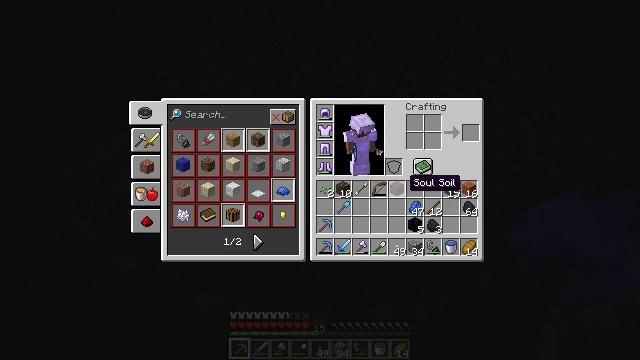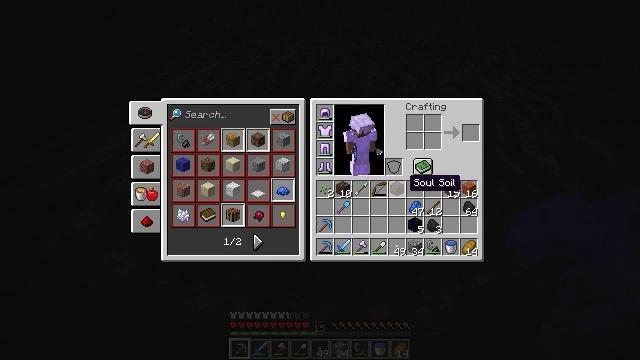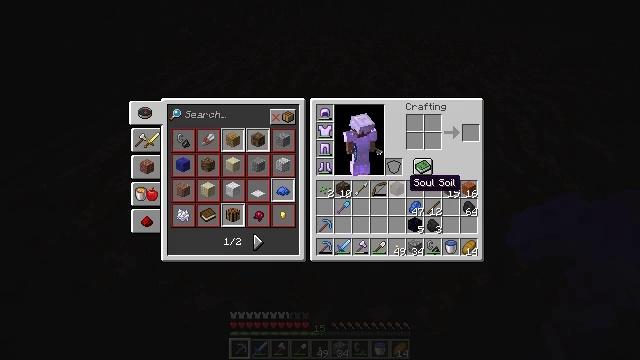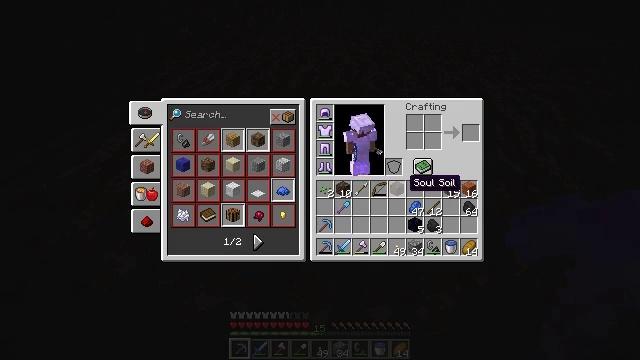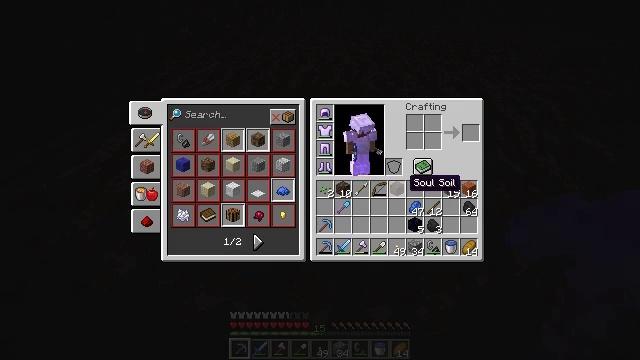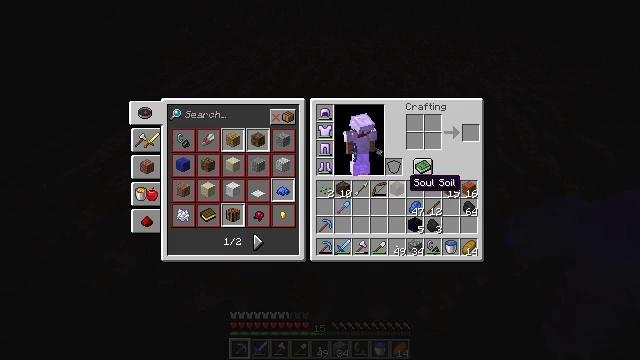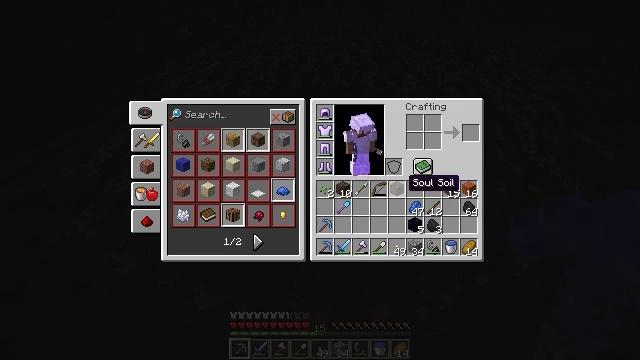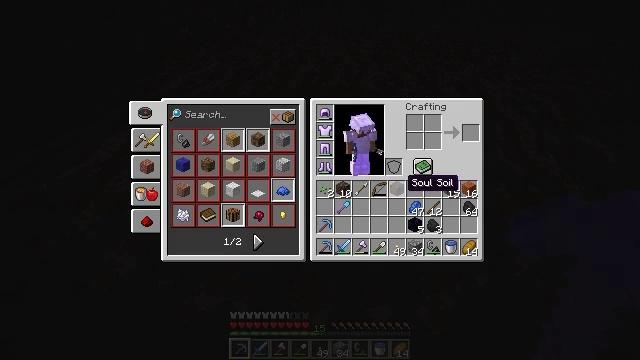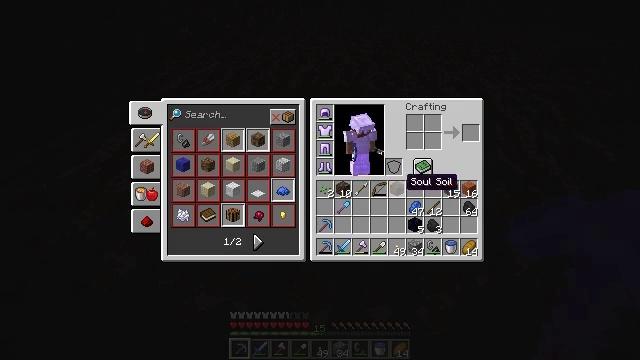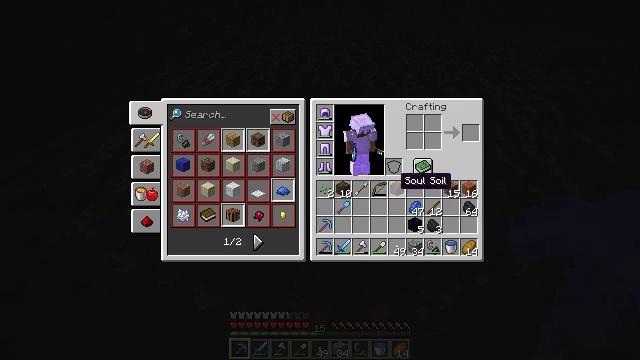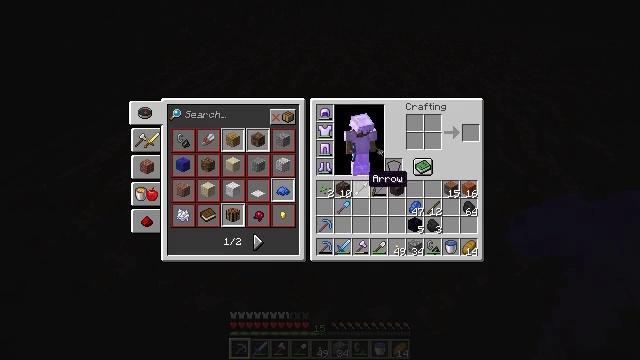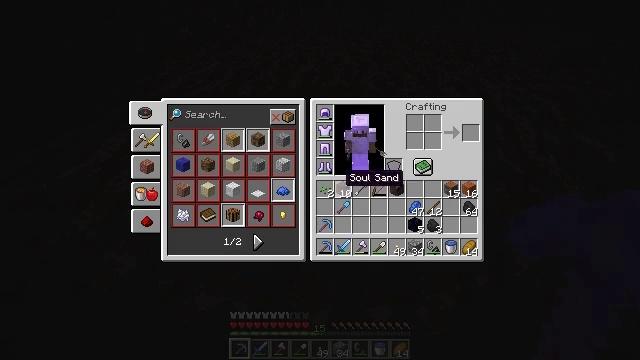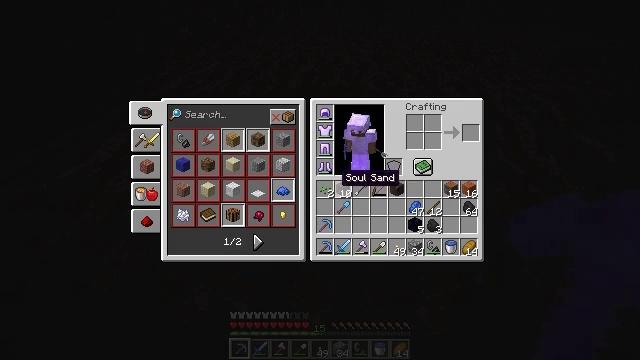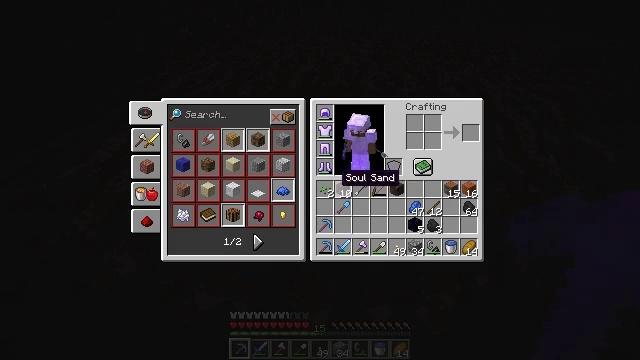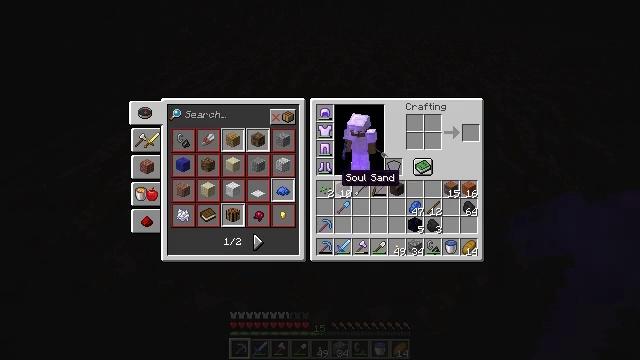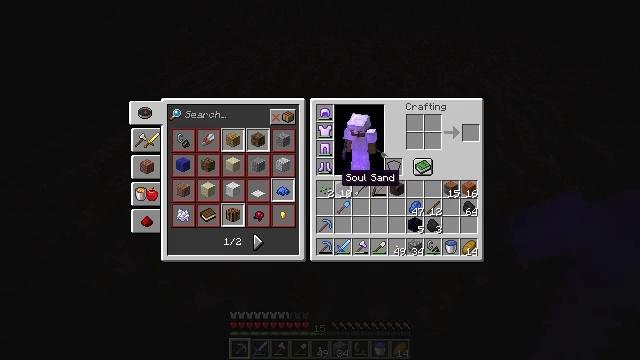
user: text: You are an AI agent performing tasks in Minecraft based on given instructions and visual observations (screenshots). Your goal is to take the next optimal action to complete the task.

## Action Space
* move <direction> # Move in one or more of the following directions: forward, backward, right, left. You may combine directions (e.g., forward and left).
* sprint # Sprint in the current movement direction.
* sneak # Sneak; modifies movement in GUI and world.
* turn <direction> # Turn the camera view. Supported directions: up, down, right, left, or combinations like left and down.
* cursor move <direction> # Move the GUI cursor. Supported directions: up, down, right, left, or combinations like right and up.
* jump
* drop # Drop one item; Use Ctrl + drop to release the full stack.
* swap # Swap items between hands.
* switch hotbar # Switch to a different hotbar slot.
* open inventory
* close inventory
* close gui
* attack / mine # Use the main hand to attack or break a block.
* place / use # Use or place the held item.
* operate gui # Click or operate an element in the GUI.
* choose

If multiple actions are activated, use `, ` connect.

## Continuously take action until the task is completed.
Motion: motion action
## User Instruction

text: Collect soul soil from the ground.
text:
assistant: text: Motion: no_op
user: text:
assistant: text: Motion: no_op
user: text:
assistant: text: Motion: no_op
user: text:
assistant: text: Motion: no_op
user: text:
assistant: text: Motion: no_op
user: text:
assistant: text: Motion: no_op
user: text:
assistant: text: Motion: no_op
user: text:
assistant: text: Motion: no_op
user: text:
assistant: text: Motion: no_op
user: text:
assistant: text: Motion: cursor move left
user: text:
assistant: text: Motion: cursor move left
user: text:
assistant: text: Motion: no_op
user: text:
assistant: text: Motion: no_op
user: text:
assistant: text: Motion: no_op
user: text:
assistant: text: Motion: no_op
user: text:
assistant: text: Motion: no_op
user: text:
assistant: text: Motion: no_op
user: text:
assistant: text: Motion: no_op
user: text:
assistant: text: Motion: no_op
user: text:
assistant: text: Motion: no_op
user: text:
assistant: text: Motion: no_op
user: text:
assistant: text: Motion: no_op
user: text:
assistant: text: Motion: no_op
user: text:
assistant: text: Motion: no_op
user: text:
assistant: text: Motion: no_op
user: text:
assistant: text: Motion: no_op
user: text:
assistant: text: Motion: cursor move right
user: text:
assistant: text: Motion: cursor move right
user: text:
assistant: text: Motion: no_op
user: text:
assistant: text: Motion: cursor move right